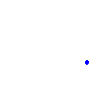
Particle: proton